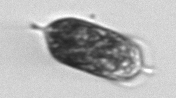
Label: Hemiaulus